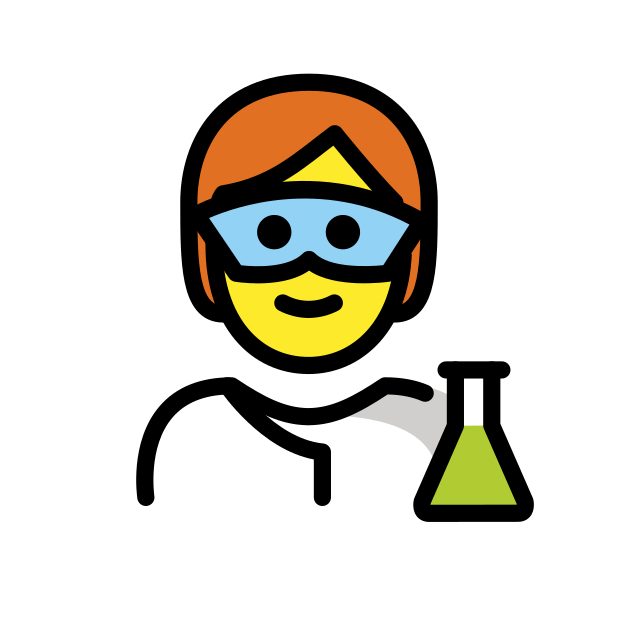
scientist